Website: home-depot
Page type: customer-info-address
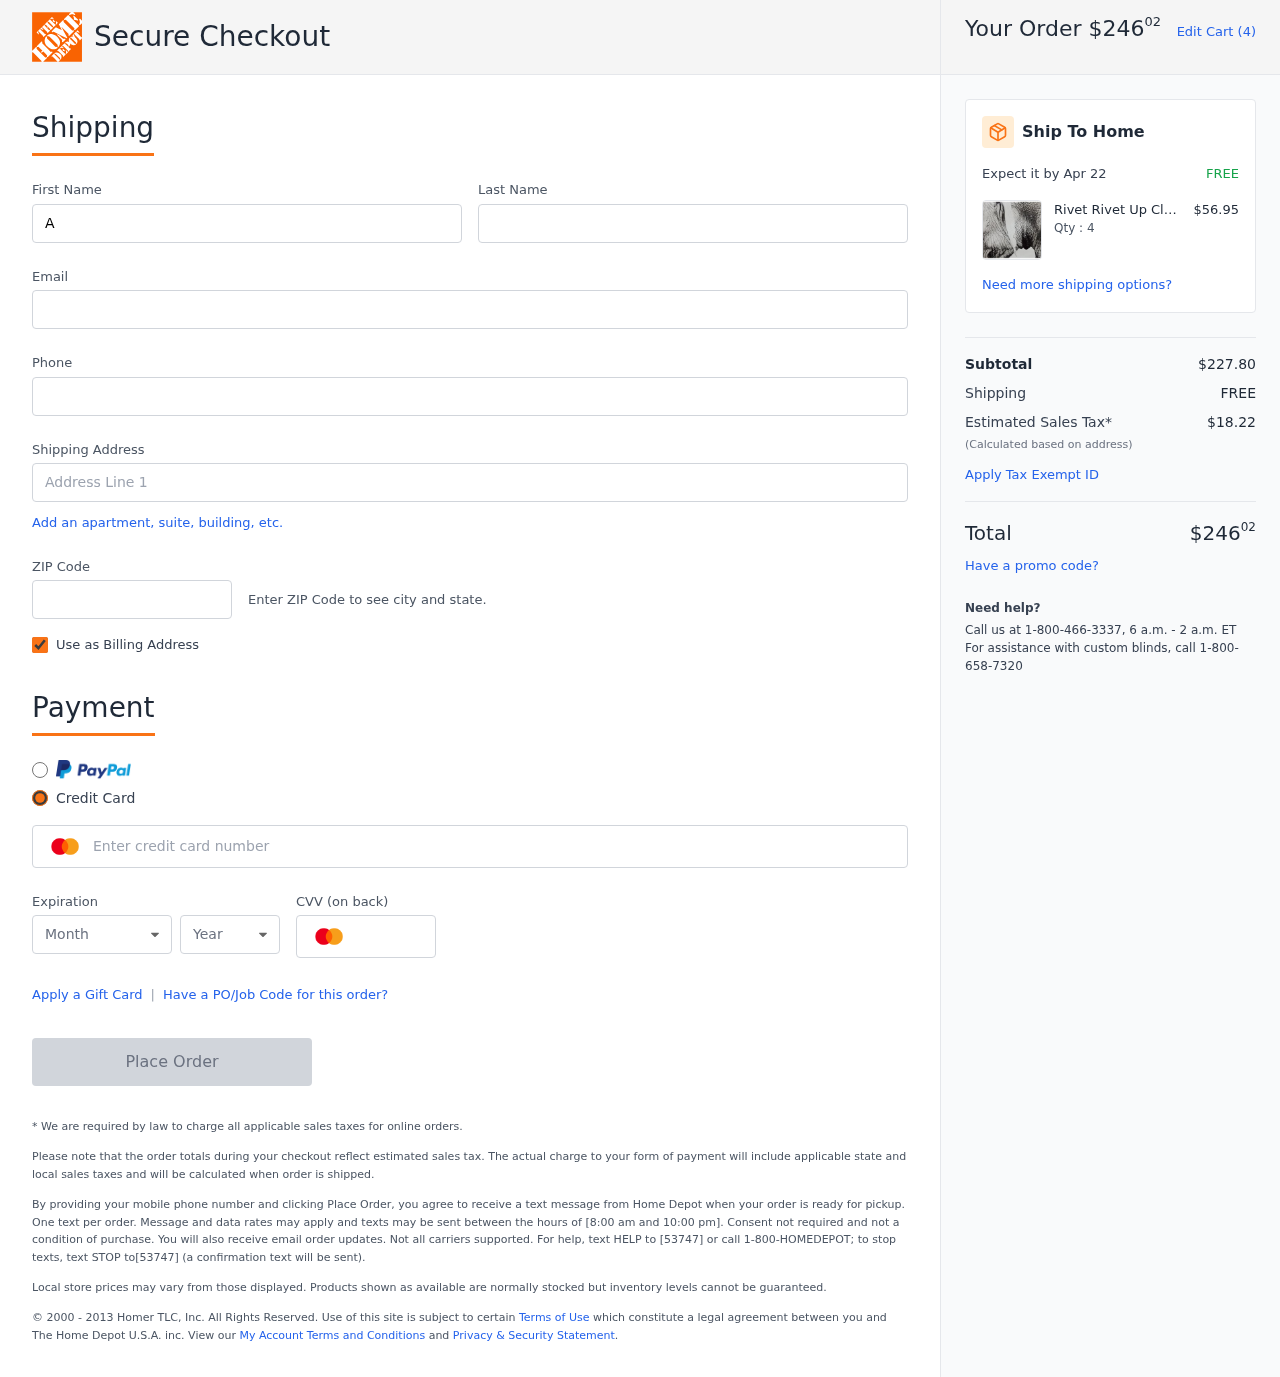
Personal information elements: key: PII_CARD_CVV
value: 257
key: PII_CARD_EXPIRY_MONTH
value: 04
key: PII_CARD_EXPIRY_YEAR
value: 27
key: PII_CARD_NUMBER
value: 2544 8042 3670 7299
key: PII_EMAIL
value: ahoward@gmail.com
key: PII_FIRSTNAME
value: Amy
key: PII_LASTNAME
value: Howard
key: PII_PHONE
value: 5646531561
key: PII_POSTCODE
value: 18904
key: PII_STREET
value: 49433 Perez Place
Product elements: key: PRODUCT1_BRAND
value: Rivet
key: PRODUCT1_NAME
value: Rivet Up Close Black and White Elephant Photo Canvas Print Wall Art Decor
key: PRODUCT1_PRICE
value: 56.95
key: PRODUCT1_QUANTITY
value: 4
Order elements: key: ORDER_TOTAL
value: $24602
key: ORDER_NUM_ITEMS
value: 4
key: ORDER_DELIVERY_DATE
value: Apr 22
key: ORDER_SUBTOTAL
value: $227.80
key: ORDER_SHIPPING_COST
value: FREE
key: ORDER_TAX
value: $18.22